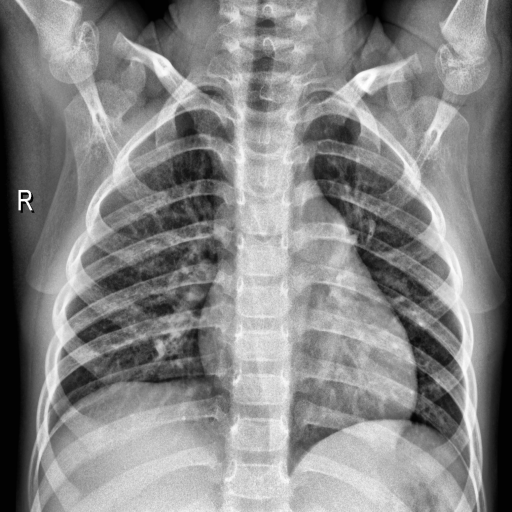
Finding: NORMAL